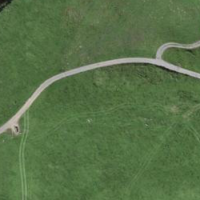
EUNIS habitat code: 23
Species observed at this site:
Tussilago farfara